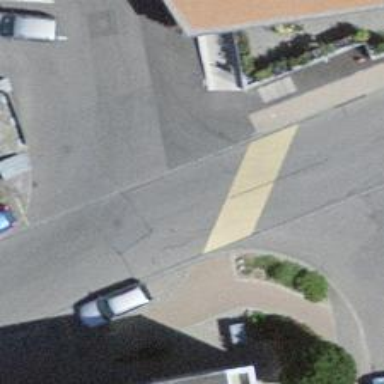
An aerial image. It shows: Bollard.